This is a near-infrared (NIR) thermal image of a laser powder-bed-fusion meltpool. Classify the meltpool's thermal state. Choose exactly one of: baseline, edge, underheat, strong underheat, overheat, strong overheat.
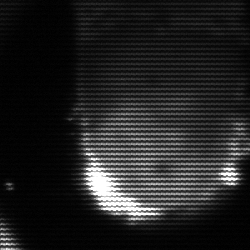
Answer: baseline